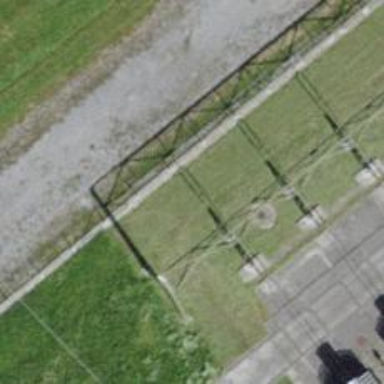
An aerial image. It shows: Insulator used in power equipment.